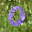
Label: 0